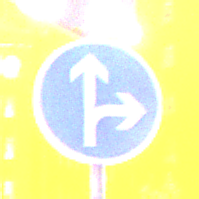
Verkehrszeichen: VorgeschriebeneFahrtrichtungGeradeausOderRechts
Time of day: Night
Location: Outdoor (Urban)
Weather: PartlyCloudy
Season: NotSpecified
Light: Natural